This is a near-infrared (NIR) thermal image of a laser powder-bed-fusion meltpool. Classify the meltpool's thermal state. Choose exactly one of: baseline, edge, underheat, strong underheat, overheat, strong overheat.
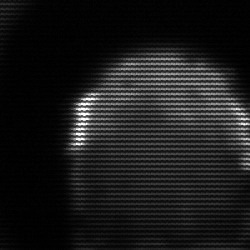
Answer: edge